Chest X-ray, AP view. Patient: 9 years old, sex M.
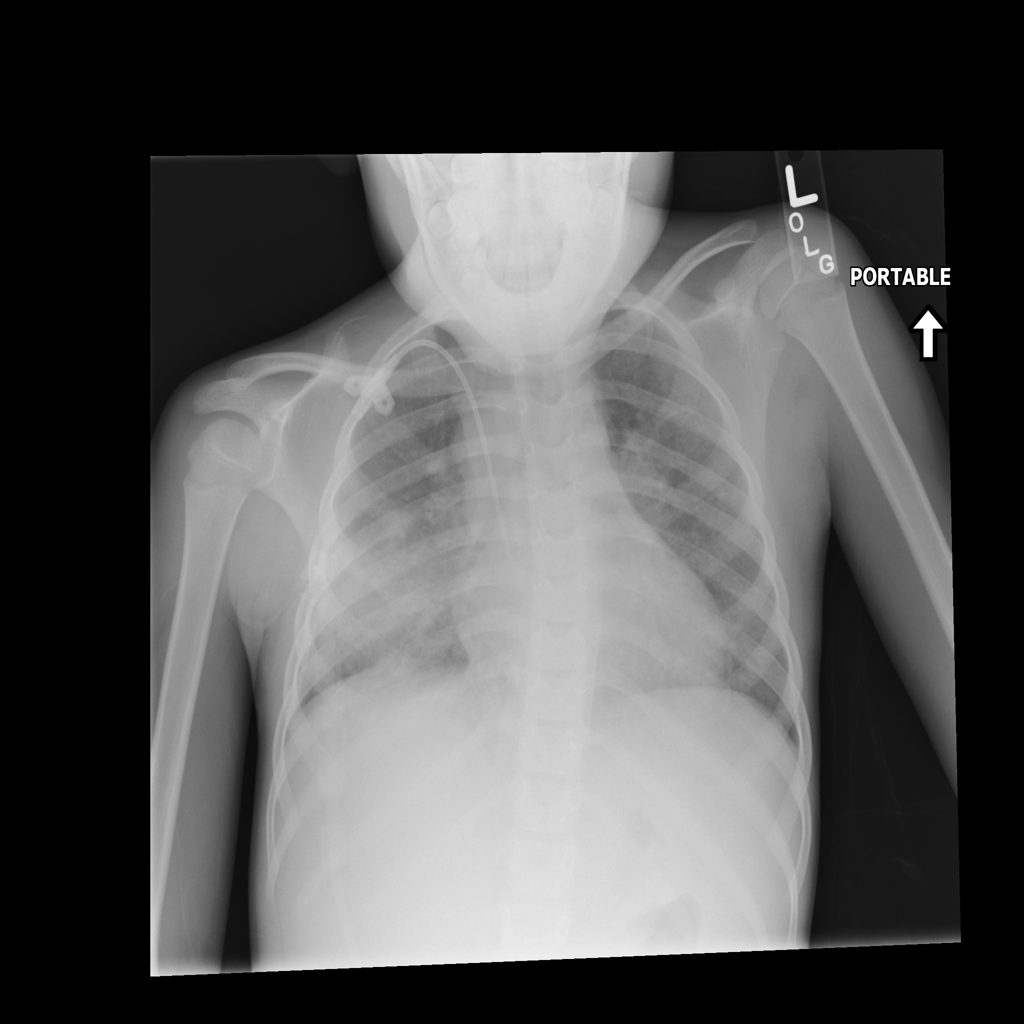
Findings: Infiltration, Pneumonia